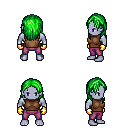
a pixel art fantasy rpg character, male body template, dark elf, purple skin, brown sleeveless shirt, magenta pants, green long hairstyle, gold gloves, four views (front, back, left, right), 2x2 character sprite sheet, small pixel art, hard edges, no anti-aliasing